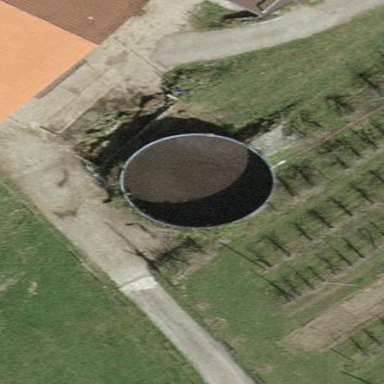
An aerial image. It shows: Storage tank building.